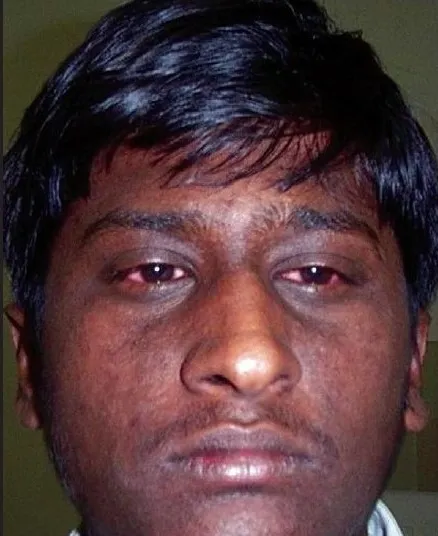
Photograph of the face showing papular skin eruptions.
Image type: medical_photograph (other_medical_photograph)